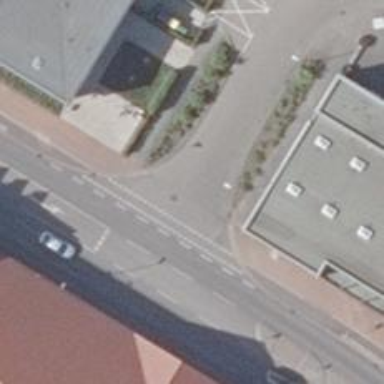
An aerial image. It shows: Road with "give way" sign.